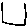
Label: square